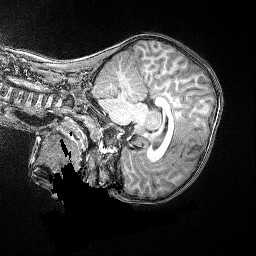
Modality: T1w
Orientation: sagittal
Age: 84
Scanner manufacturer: siemens
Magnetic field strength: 3 T
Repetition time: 2.5 s
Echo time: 0.00347 s